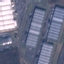
Land use / land cover: Industrial